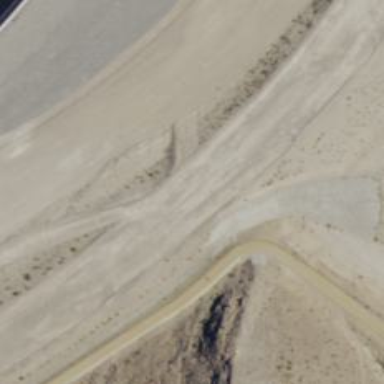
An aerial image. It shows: Track road.